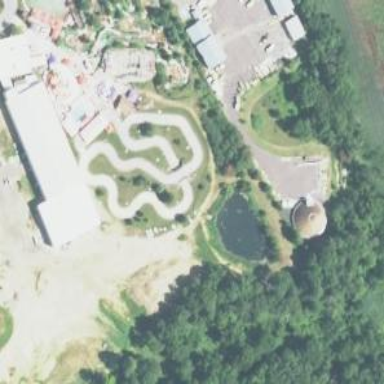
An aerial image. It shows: Water slide attraction.